Field crop: maize
Growth stage: 2
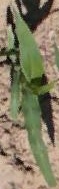
Species: maize